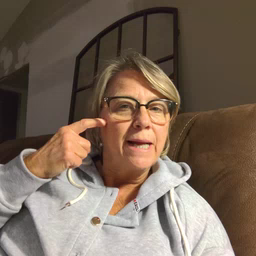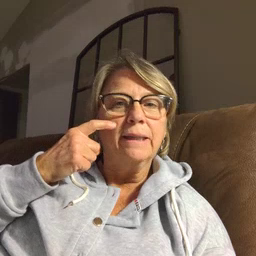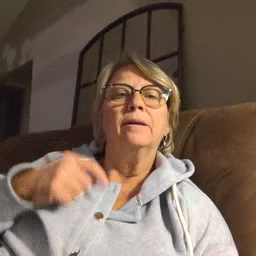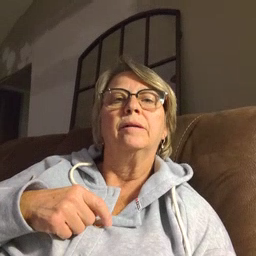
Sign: cheek